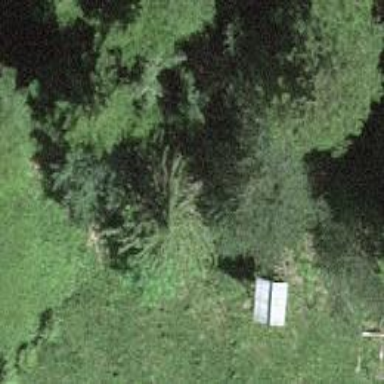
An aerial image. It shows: Hunting stand.